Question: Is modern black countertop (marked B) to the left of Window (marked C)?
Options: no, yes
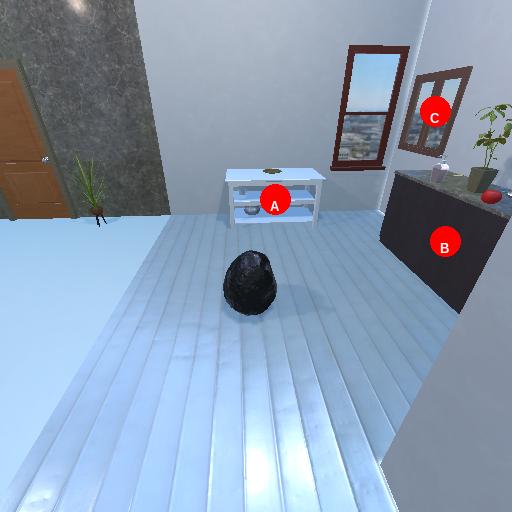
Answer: no